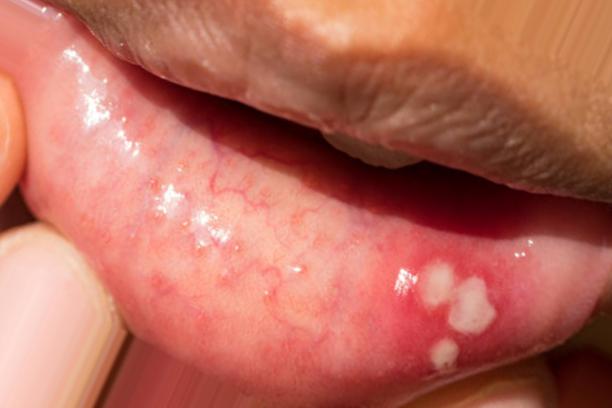
Condition: Mouth Ulcer